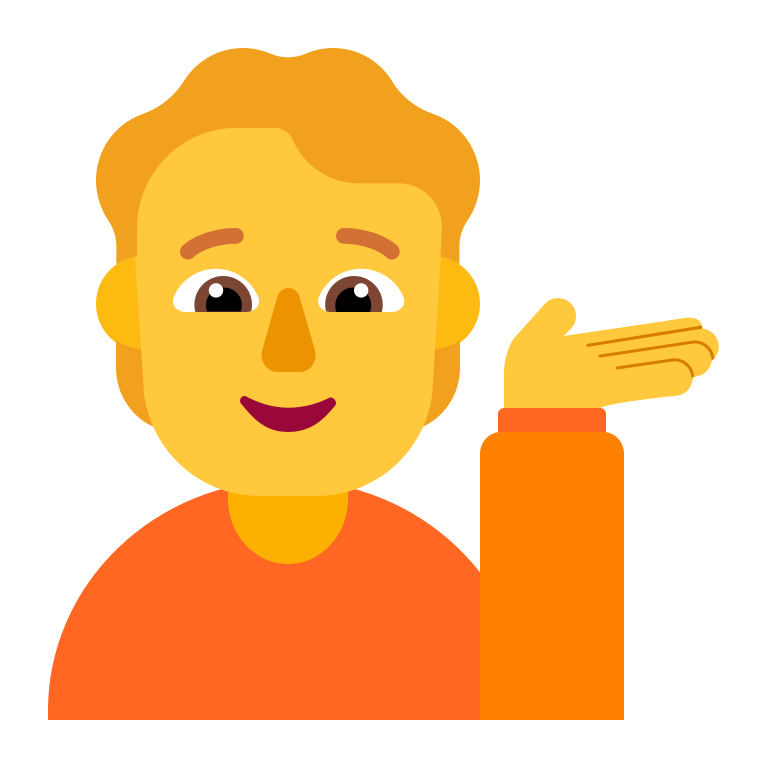
person tipping hand flat default